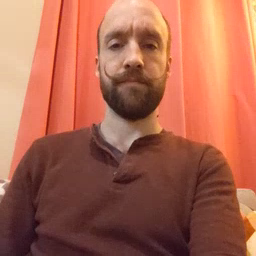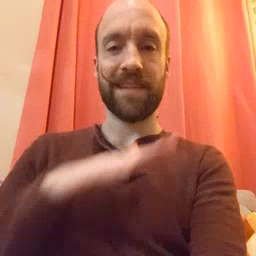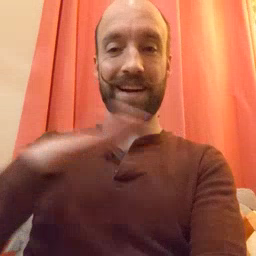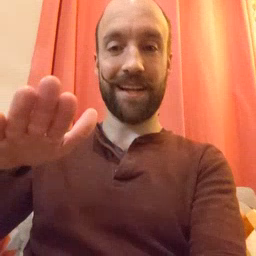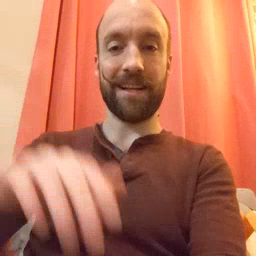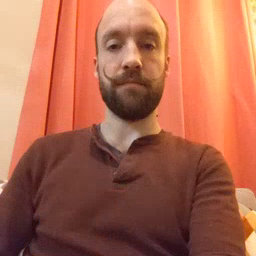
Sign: clean